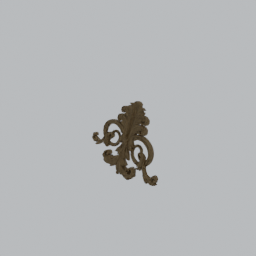
Label: decoration